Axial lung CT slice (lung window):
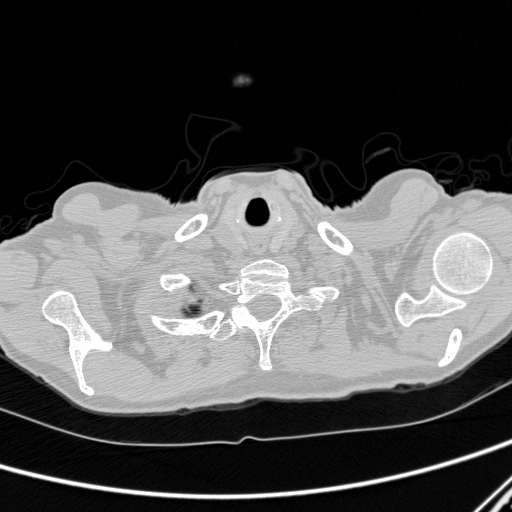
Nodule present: no